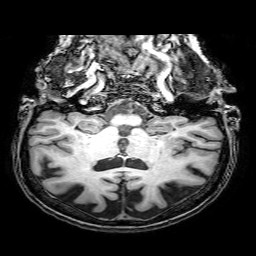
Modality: T1w
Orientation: sagittal
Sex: female
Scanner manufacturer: philips
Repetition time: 0.008097 s
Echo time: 0.0037 s